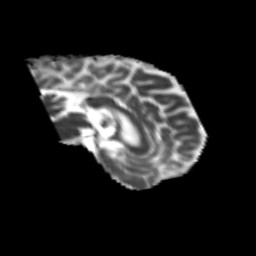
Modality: MD
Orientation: sagittal
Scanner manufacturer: siemens
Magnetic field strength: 3 T
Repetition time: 6.8 s
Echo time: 0.093 s